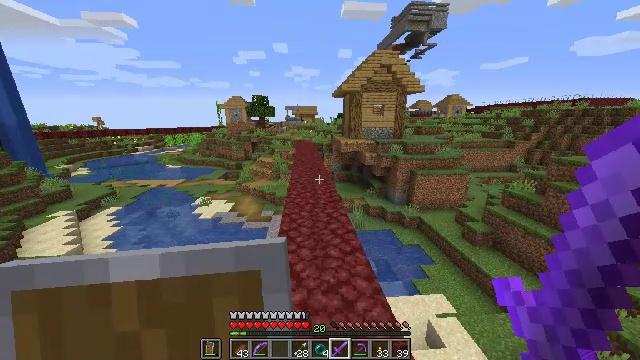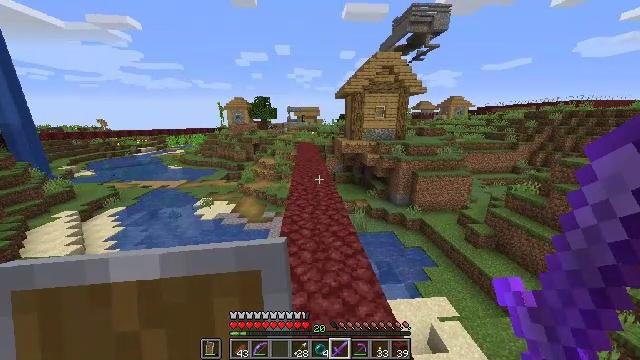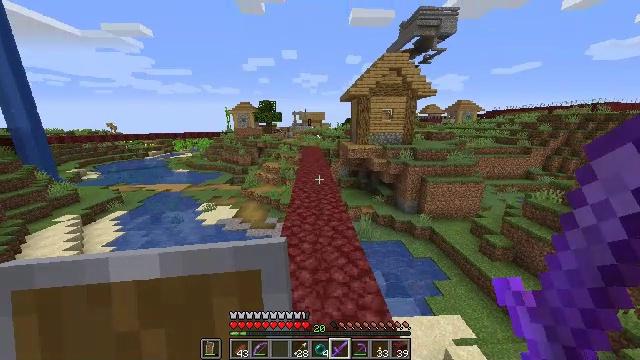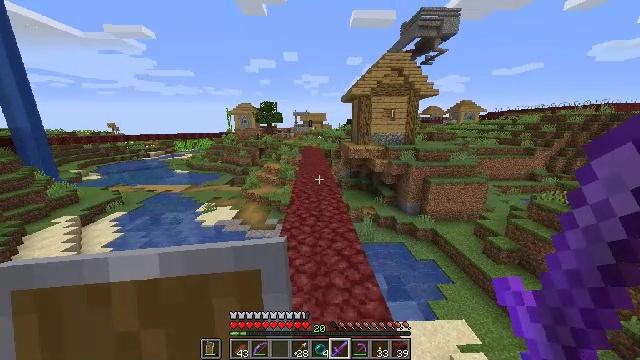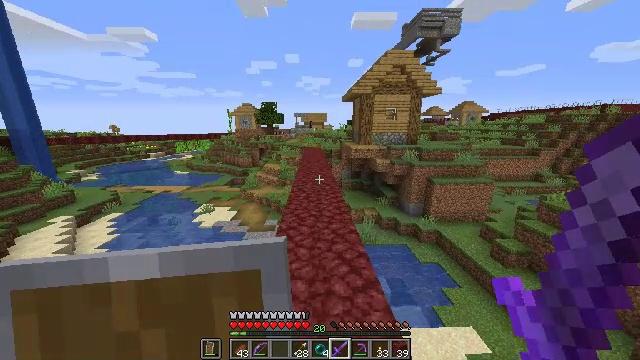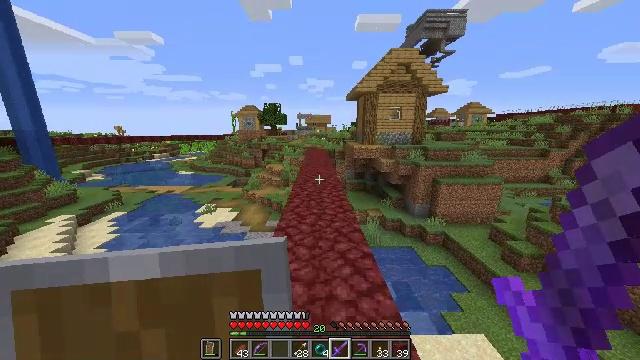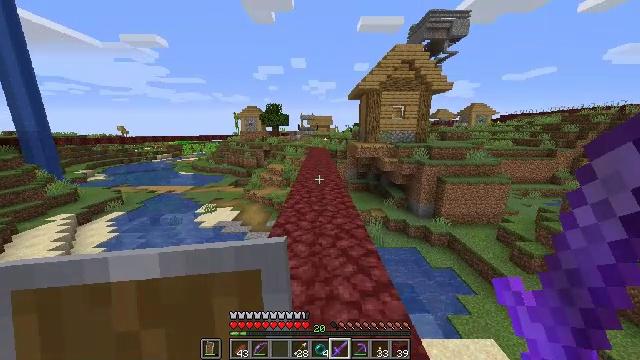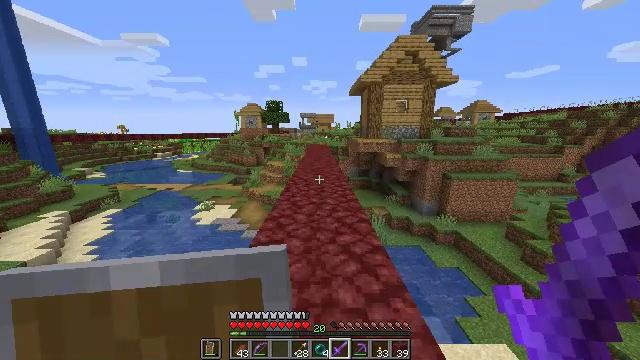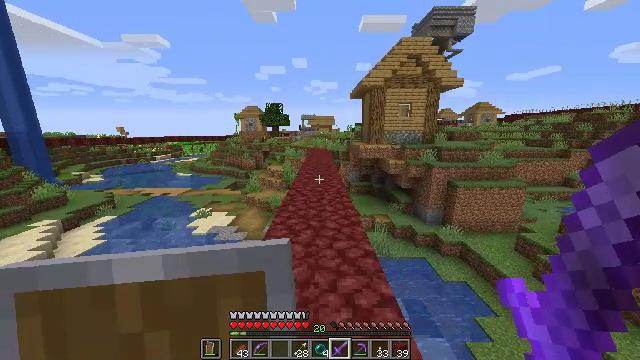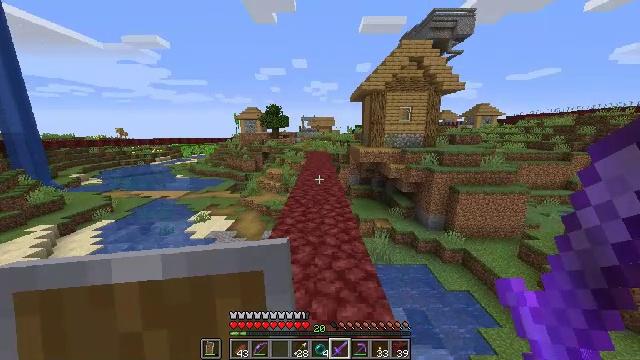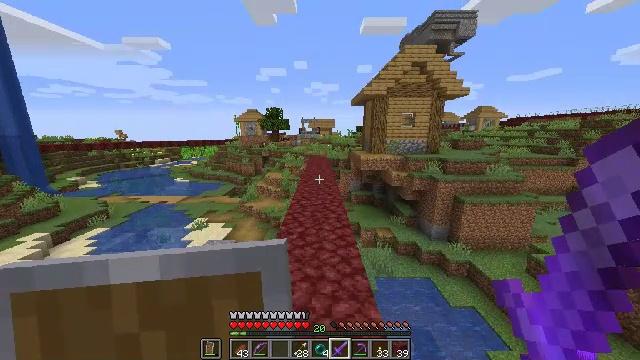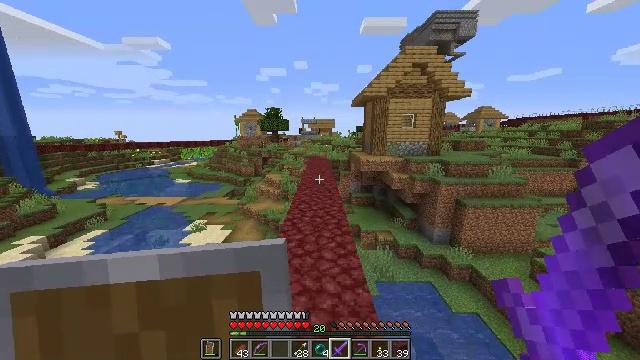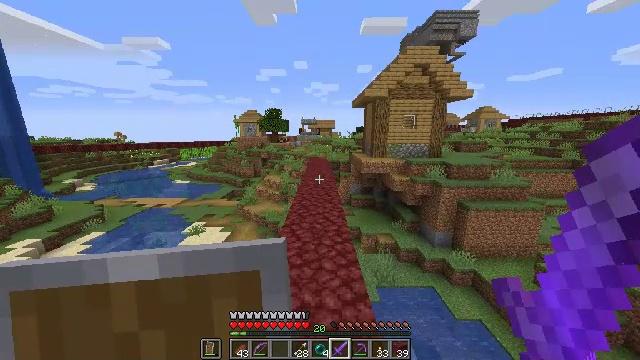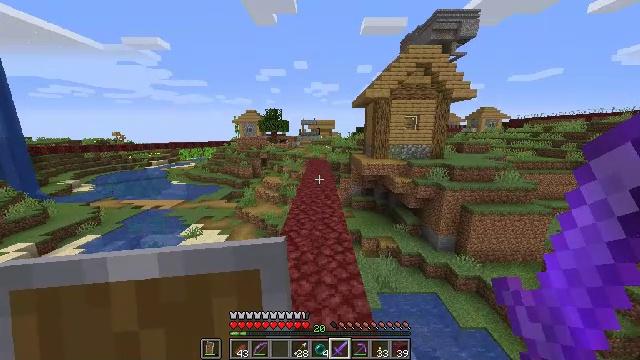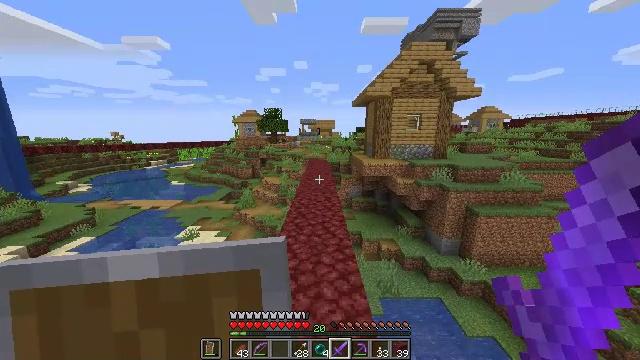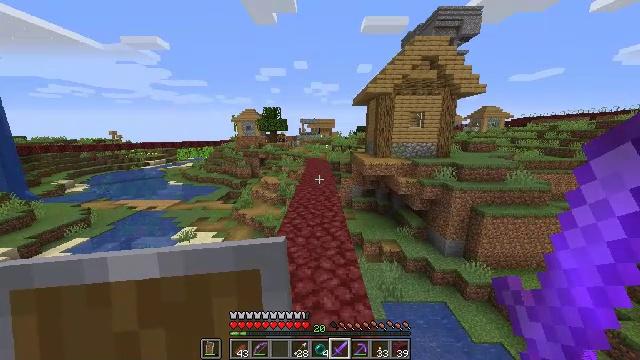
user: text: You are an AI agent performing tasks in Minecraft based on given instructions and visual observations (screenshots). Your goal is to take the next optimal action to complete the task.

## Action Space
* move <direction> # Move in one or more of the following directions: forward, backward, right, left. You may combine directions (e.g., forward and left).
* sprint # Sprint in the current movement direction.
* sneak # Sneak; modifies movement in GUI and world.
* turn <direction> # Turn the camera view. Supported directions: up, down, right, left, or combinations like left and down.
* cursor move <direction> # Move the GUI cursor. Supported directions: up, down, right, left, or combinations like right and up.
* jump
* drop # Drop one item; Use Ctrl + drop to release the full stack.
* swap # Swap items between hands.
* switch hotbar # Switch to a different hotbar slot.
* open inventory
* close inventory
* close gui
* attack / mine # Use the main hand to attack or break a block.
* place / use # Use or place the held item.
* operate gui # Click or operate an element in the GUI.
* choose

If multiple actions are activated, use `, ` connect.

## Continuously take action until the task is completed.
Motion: motion action
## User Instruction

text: Break down blaze rods into blaze powder.
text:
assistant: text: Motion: move forward, jump
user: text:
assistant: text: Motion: move forward, turn left and up, jump
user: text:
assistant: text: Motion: move forward, jump
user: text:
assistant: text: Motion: move forward, jump
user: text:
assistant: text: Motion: move forward, jump
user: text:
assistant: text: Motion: move forward, jump
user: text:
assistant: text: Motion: move forward, jump
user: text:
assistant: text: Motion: move forward, jump
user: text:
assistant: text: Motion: move forward, jump
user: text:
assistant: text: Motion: move forward, jump
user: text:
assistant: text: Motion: move forward, jump
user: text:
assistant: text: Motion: move forward, jump
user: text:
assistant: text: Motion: move forward, jump
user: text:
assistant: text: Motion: move forward, jump
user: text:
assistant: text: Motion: move forward, jump
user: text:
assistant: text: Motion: move forward, jump
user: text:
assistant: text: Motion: move forward, jump
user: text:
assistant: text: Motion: move forward, jump
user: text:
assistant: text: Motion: move forward, jump
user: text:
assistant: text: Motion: move forward, jump
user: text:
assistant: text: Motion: move forward, jump
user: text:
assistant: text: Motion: move forward, jump
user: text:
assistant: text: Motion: move forward, jump
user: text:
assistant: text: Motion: move forward, jump
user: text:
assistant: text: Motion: move forward, jump
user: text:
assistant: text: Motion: move forward, jump
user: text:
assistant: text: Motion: move forward, jump
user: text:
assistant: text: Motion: move forward, jump
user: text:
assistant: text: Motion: move forward, jump
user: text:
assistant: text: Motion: move forward, jump